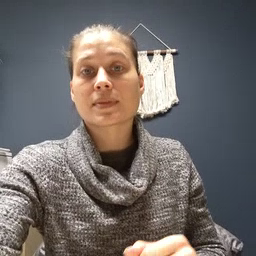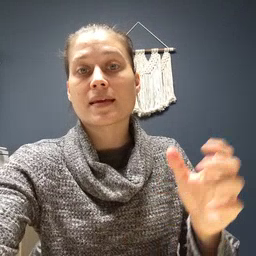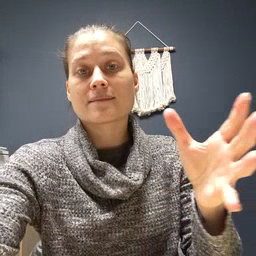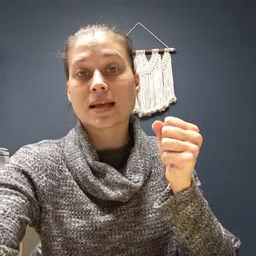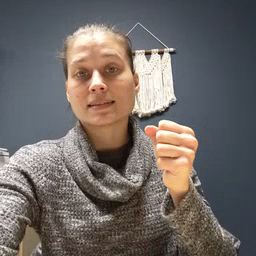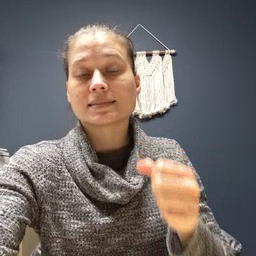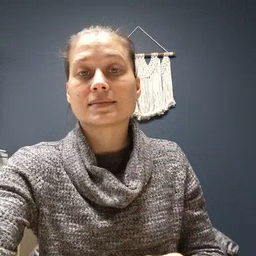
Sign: fast